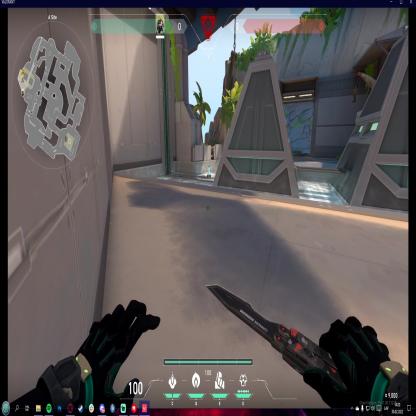
Label: planted spike